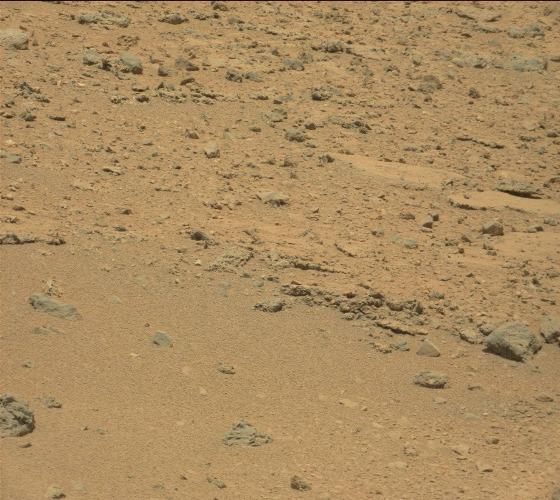
Terrain classes present: Bedrock, Gravel / Sand / Soil, Rock, Shadow